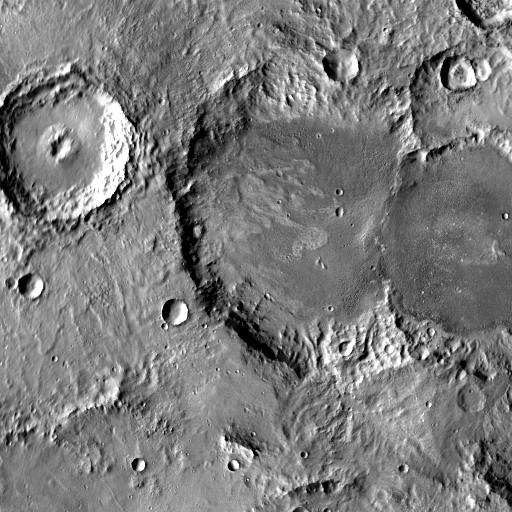
Crater classes present: Background, Other, Layered, Buried, Secondary